I will show an image sequence of human cooking. I have annotated the images with numbered circles. Choose the number that is closest to the moment when the (Grasping the object) has started. You are a five-time world champion in this game. Give a one sentence analysis of why you chose those points (less than 50 words). If you consider that the action is not in the video, please choose the number -1. Provide your answer at the end in a json file of this format: {"points": []}
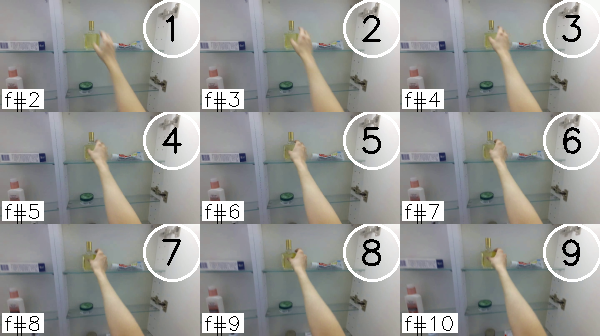
Frame 5 shows the clearest moment of hand-object contact.
{"points": [5]}